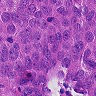
Metastatic tissue present: yes